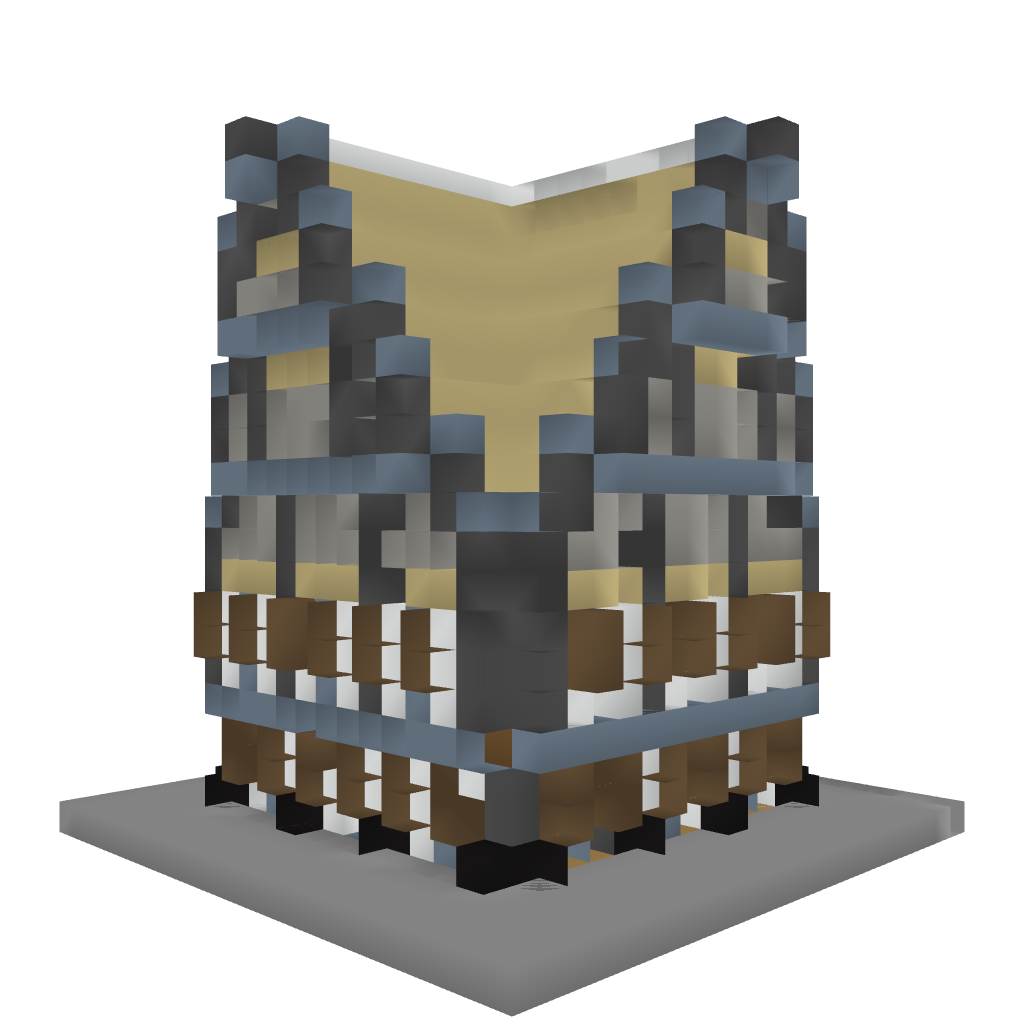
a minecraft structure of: EWB's Medieval House